【题型】解答题　【知识点】平面几何　【难度】easy
如图，线段 $AB$ 经过圆心 $O$，交 $\odot O$ 于点 $A, C$，$AD$ 为 $\odot O$ 的弦，连接 $BD$，$\angle A = \angle B = 30^\circ$。

(1) 求证：直线 $BD$ 是 $\odot O$ 的切线；

(2) 已知 $BC = 2$，求 $\overset{\frown}{DC}$ 的长（结果保留 $\pi$）。
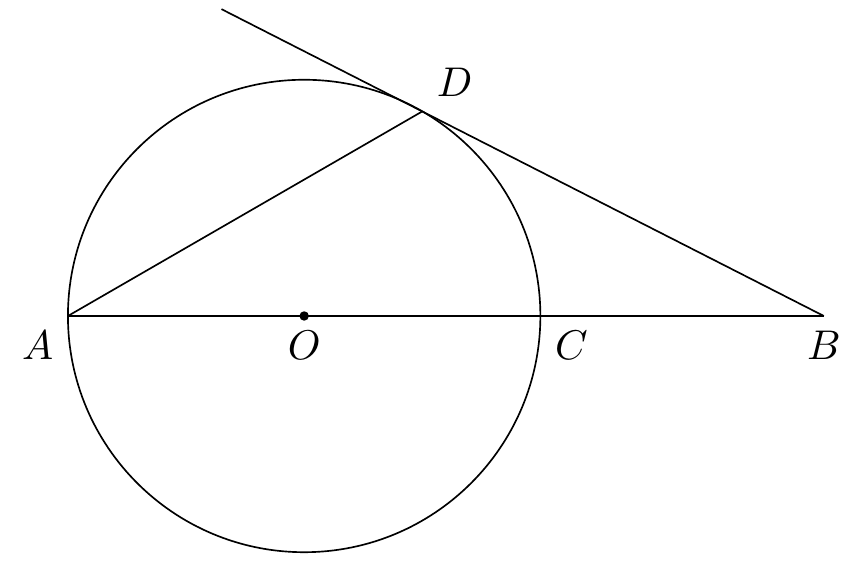
【解答】
(1) 证明：连接 $OD$,

$\because \angle A = \angle B = 30^\circ$,

$\therefore \angle ADB = 180^\circ - \angle A - \angle B = 120^\circ$,

$\because OA = OD$,

$\therefore \angle A = \angle ODA = 30^\circ$,

$\therefore \angle ODB = 120^\circ - 30^\circ = 90^\circ$,

$\therefore OD \perp BD$,

且 $OD$ 是 $\odot O$ 的半径，

$\therefore$ 直线 $BD$ 是 $\odot O$ 的切线；

(2) 解：在 $\triangle DOB$ 中，$\angle ODB = 90^\circ, \angle B = 30^\circ$,

$\therefore OD = \frac{1}{2} OB$,

设 $OD = OC = r$,

$\therefore r = \frac{1}{2}(r + 2)$,

解得 $r = 2$,

$\therefore \angle DOB = \angle A + \angle ODA = 60^\circ$,

$\therefore \overset{\frown}{DC}$ 的长为：$\frac{60\pi r}{180} = \frac{2}{3}\pi$。
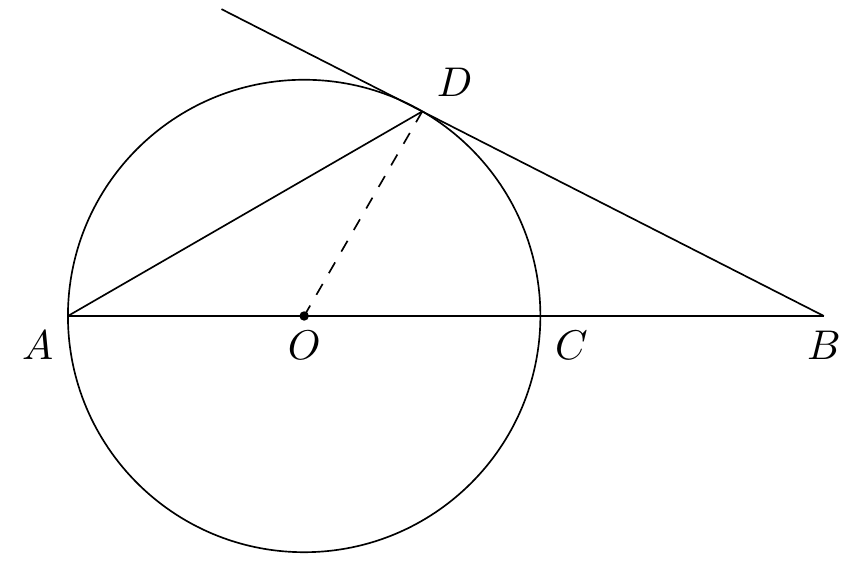